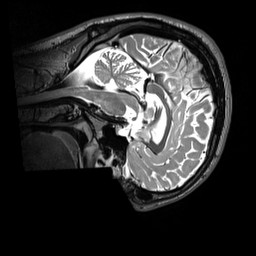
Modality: T2w
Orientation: sagittal
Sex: male
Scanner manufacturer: siemens
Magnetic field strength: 3 T
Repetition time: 3.2 s
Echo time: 0.409 s